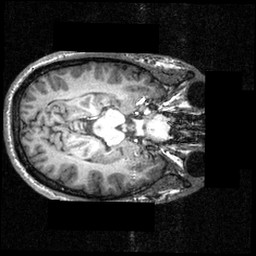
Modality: T1w
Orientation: axial
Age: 23
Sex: male
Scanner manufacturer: siemens
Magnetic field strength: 3.951 T
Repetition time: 1.5 s
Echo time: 0.00335 s